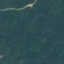
Land use / land cover: Forest